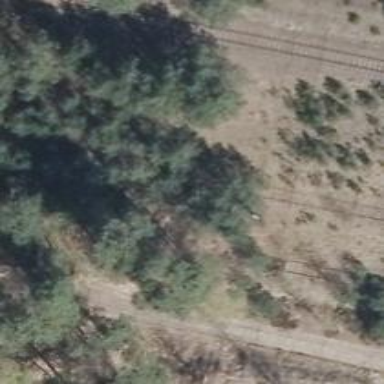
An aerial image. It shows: Abandoned railway.